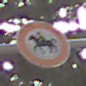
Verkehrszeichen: VerbotReiter
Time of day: MorningAfternoon
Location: Outdoor (Suburban)
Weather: PartlyCloudy
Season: NotSpecified
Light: Natural